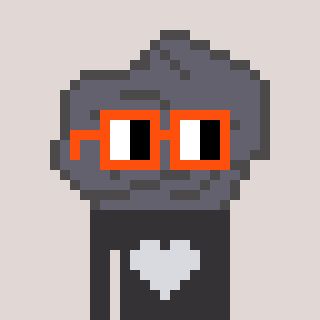
a pixel art character with square orange glasses, a rock-shaped head and a grayscale-colored body on a warm background